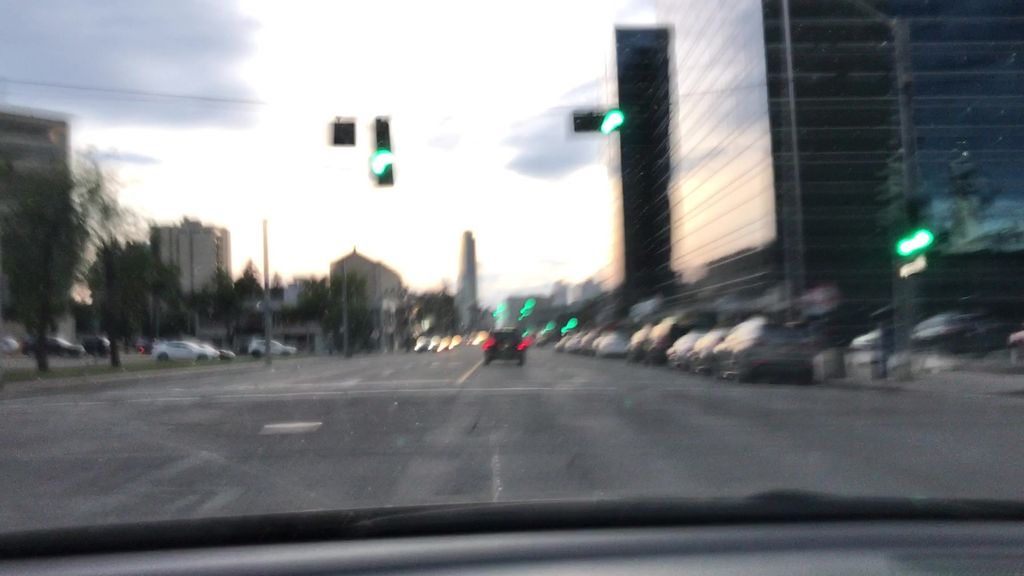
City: edmonton